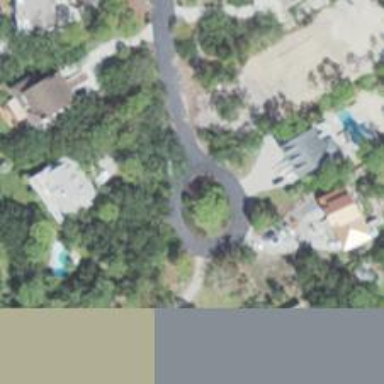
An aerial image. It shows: Turning loop on the road.